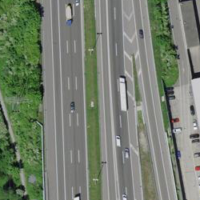
EUNIS habitat code: 57
Species observed at this site:
Euphorbia cyparissias
Prunus padus